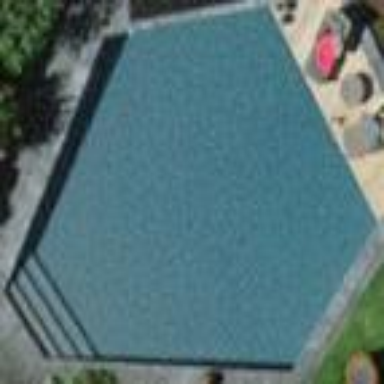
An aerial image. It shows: Swimming pool located in leisure land.